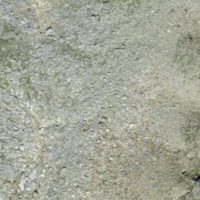
EUNIS habitat code: 48
Species observed at this site:
Micranthes stellaris